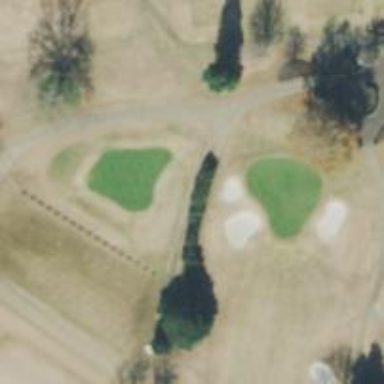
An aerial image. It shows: Grassy area designated as golf tee.